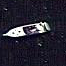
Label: Civil_yacht